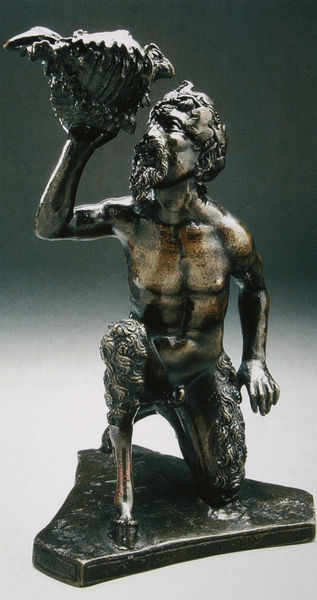
Titel: Kniender Satyr mit einer Muschel
Künstler: Severo da Ravenna
Standort: Rom
Institution: Museo Nazionale del Palazzo di Venezia
Schlagwörter: akt, fuß, hand, kopf, körper, mann, nackt, dreieck, braun, brust, finger, frisur, licht, blick, tier, bart, trinken, arm, arme, augen, bärtig, halten, mensch, sockel, vollbart, hände, figur, haare, kelch, skulptur, statue, trauben, beine, fell, huf, hufe, bein, brüste, wein, muskeln, glanz, metall, bauch, bronze, plastik, platte, plinthe, podest, rodin, knie, oberkörper, foto, penis, gefäß, knien, hässlich, mythologie, statuette, ruf, hufen, männlich, muskel, bacchus, satyr, faun, halb, mythos, pan, zentaur, knieend, muschel, hörner, bock, bocksbeine, ziege, blasen, bronzefigur, schlauch, blank, hochheben, sartyr, standplatte, aufgerichtet, silen, bocksfüße, bafinger, knieender faun, sockelplatte, tritonsmuschel, muschen